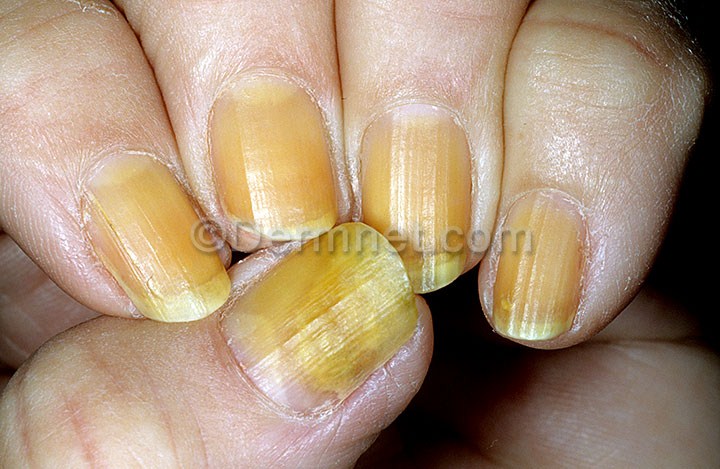
Disease: Nail Fungus and other Nail Disease